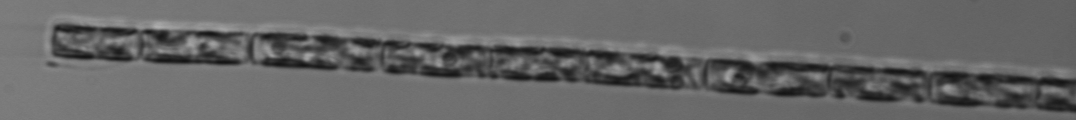
Label: Guinardia_delicatula